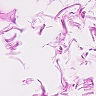
Metastatic tissue present: no